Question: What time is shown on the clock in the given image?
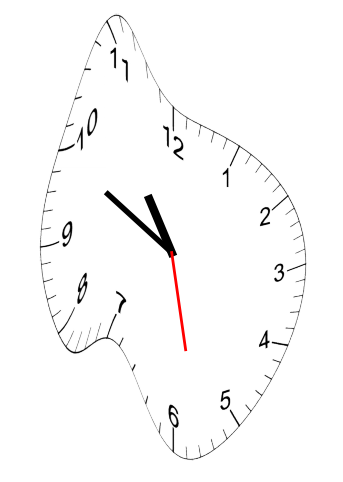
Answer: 10:49:28